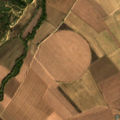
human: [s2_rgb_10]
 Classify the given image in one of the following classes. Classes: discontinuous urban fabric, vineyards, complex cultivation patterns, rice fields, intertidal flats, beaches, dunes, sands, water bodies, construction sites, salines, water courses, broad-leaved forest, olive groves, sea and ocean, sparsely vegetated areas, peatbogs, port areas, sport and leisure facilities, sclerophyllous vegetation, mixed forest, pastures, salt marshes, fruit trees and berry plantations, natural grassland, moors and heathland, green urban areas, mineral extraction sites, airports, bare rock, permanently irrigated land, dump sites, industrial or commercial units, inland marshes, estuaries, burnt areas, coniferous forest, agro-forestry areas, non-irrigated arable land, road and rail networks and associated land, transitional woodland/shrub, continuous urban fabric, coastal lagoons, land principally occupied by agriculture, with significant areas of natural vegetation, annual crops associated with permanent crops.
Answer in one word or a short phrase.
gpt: permanently irrigated land, vineyards, complex cultivation patterns, transitional woodland/shrub